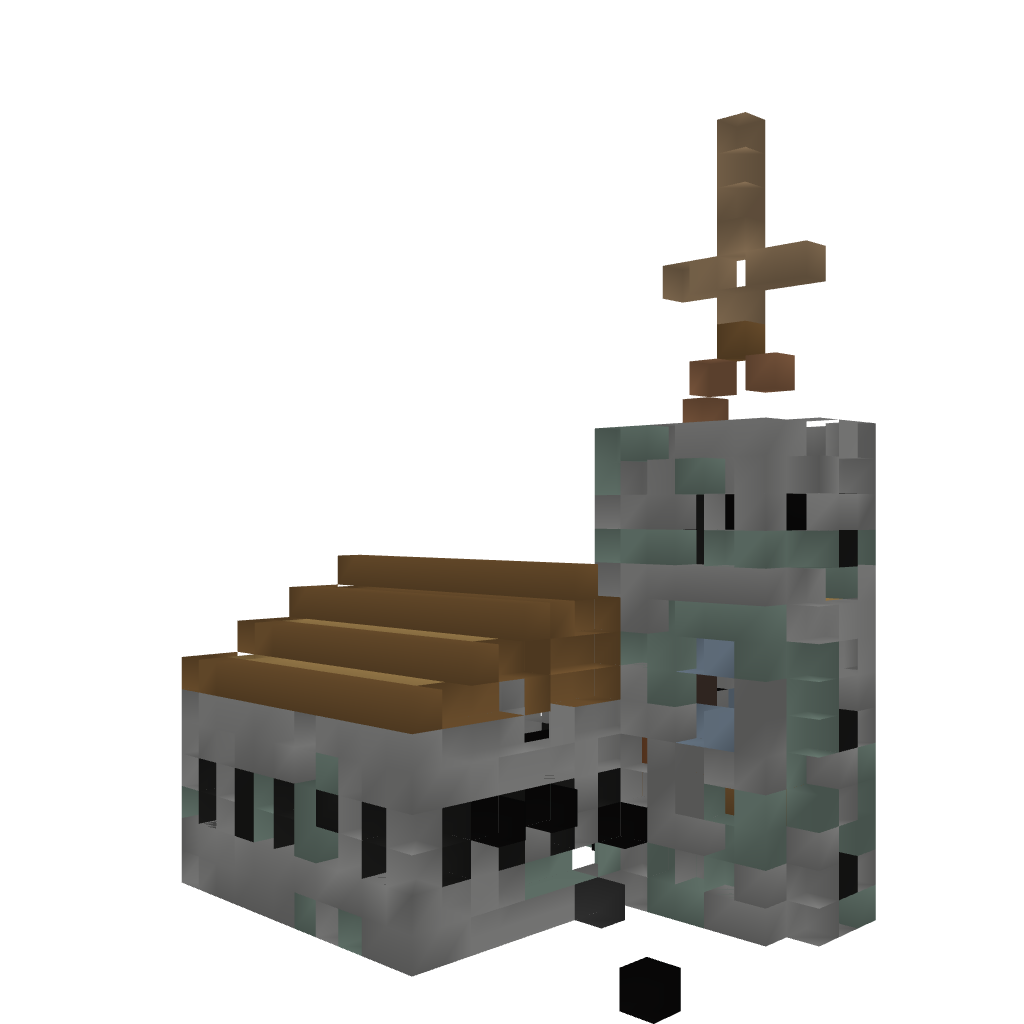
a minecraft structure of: minecraft vanilla Church plus